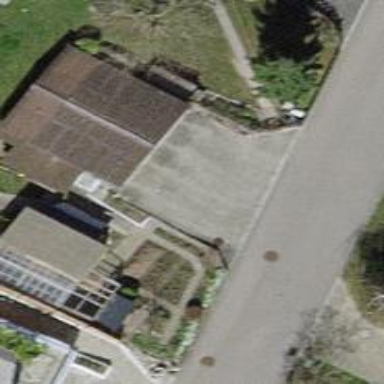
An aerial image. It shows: Group of garages.